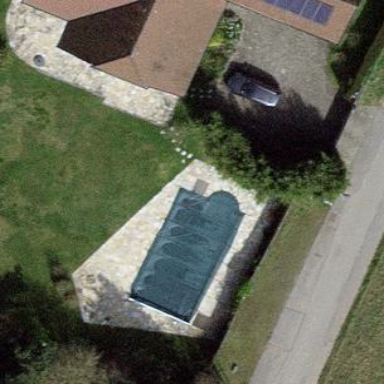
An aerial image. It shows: Swimming pool located in leisure land.